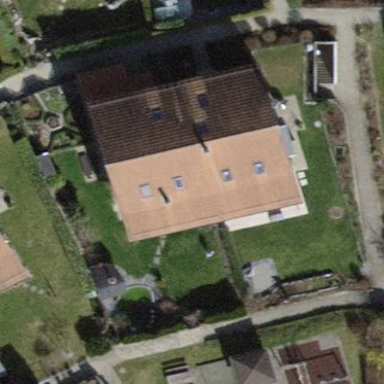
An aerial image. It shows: Gabled roof house.